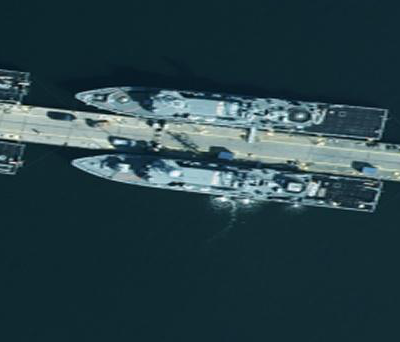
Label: combat